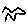
Label: zigzag